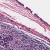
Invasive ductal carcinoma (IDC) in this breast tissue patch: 1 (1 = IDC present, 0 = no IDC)